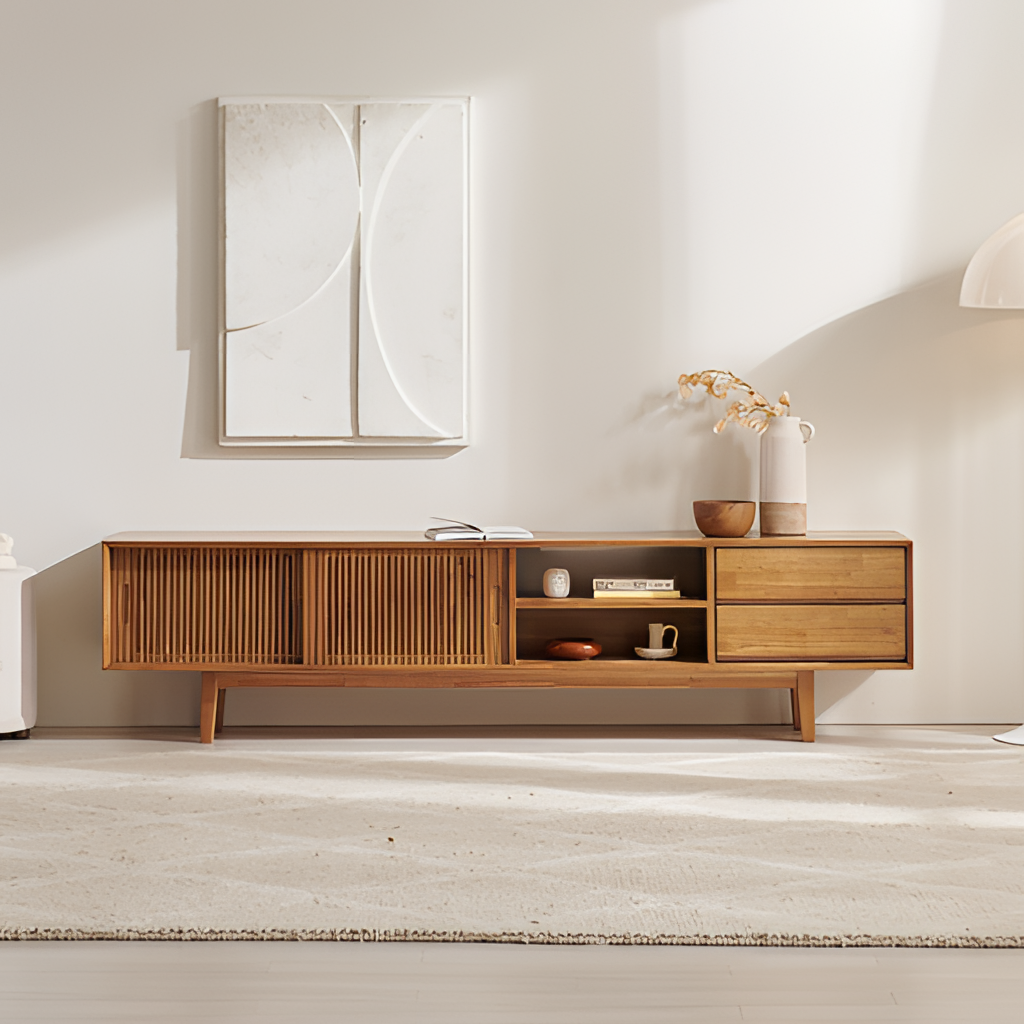
living room, wood console table, plaster wallpaper, with solid pattern, minimalist, beige wood flooring, with plank pattern